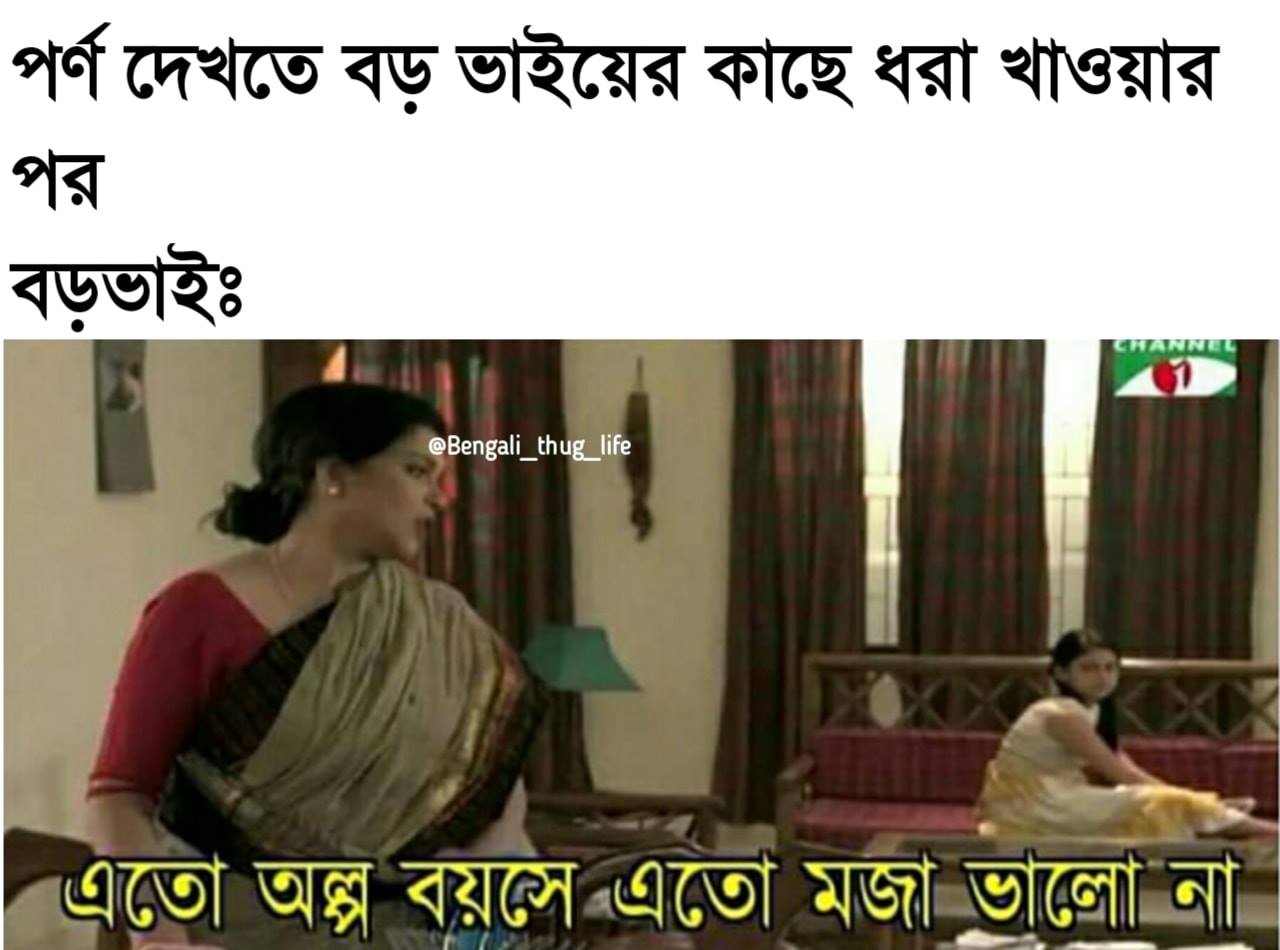
Caption: পর্ণ দেখতে বড় ভাইয়ের কাছে ধরা খাওয়ার পর   বড়ভাইঃ  এতো অল্প বয়সে এতো মজা ভালো না
Label: non-hate